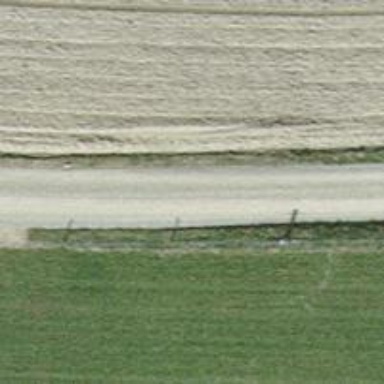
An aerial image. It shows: Gravel track of grade3 type.